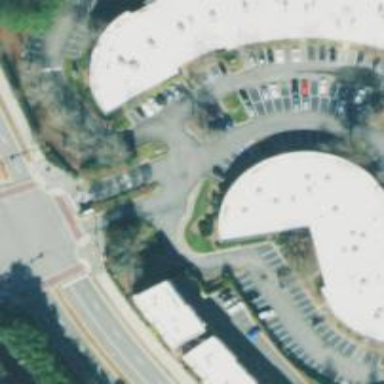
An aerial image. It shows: Commercial building.